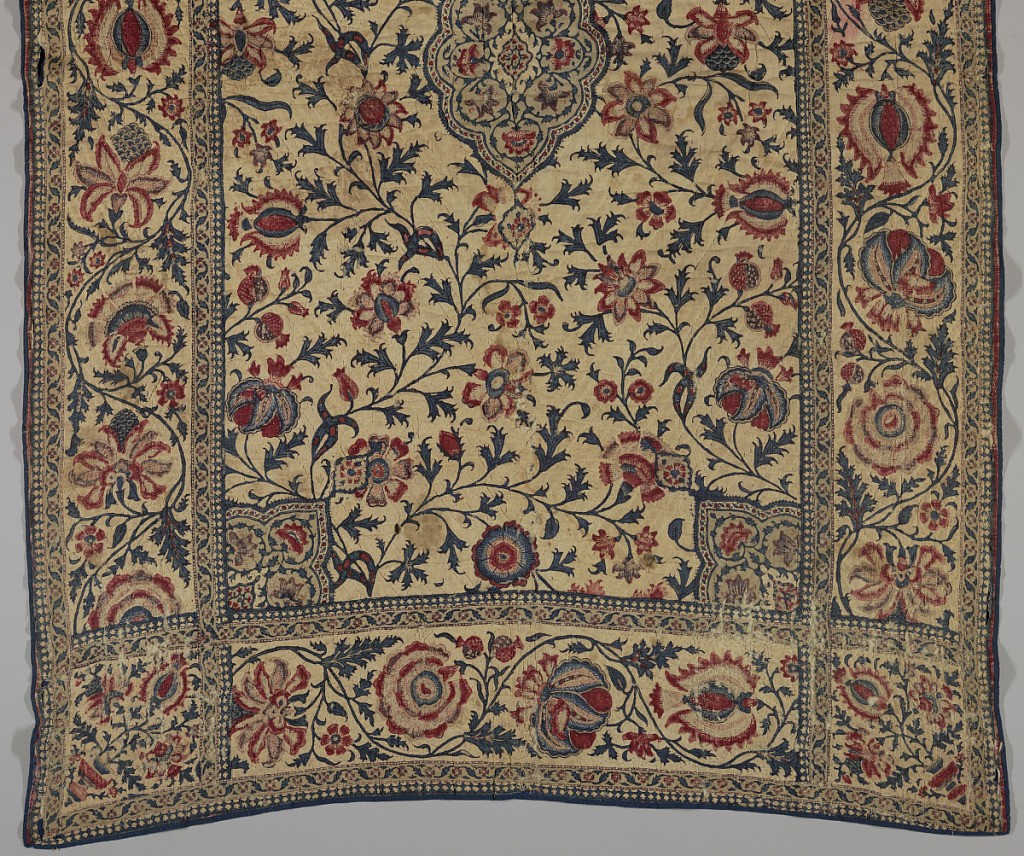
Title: Panel
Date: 18th century
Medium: cotton Technique: mordant painted and resist dyed on plain weave and quilted (chintz)
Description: On dark cream ground, predominantly blue and red pattern of exotic flower heads and twining branches. Field has central medallion and decoration in each corner, is separated from wide floral border by two narrow decorated strips. Quilted and backed with coarse olive green and white cotton.